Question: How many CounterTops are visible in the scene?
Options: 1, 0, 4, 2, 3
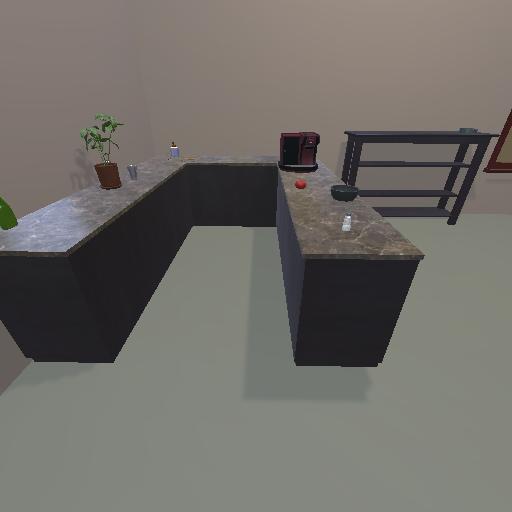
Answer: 1